Question: I'm trying to set up IntelliJ IDEA for programming android but I can't render the main.xml.
> org.jetbrains.android.uipreview.RenderingException: This version of
the rendering library is more recent than your version of IntelliJ
IDEA. Please update IntelliJ IDEA at
org.jetbrains.android.uipreview.RenderServiceFactory.loadLibrary(RenderServiceFactory.java:158)
at
org.jetbrains.android.uipreview.RenderServiceFactory.create(RenderServiceFactory.java:73)
at
org.jetbrains.android.sdk.AndroidTargetData.getRenderServiceFactory(AndroidTargetData.java:132)
at
org.jetbrains.android.uipreview.RenderUtil.renderLayout(RenderUtil.java:105)
at
com.intellij.android.designer.designSurface.AndroidDesignerEditorPanel$8.run(AndroidDesignerEditorPanel.java:346)
at
com.intellij.util.ui.update.MergingUpdateQueue.execute(MergingUpdateQueue.java:320)
at
com.intellij.util.ui.update.MergingUpdateQueue.execute(MergingUpdateQueue.java:310)
at
com.intellij.util.ui.update.MergingUpdateQueue$2.run(MergingUpdateQueue.java:254)
at
com.intellij.util.ui.update.MergingUpdateQueue.flush(MergingUpdateQueue.java:269)
at
com.intellij.util.ui.update.MergingUpdateQueue.flush(MergingUpdateQueue.java:227)
at
com.intellij.util.ui.update.MergingUpdateQueue.run(MergingUpdateQueue.java:217)
at com.intellij.util.Alarm$Request$1.run(Alarm.java:289) at
java.util.concurrent.Executors$RunnableAdapter.call(Executors.java:471)
at java.util.concurrent.FutureTask$Sync.innerRun(FutureTask.java:334)
at java.util.concurrent.FutureTask.run(FutureTask.java:166) at
java.util.concurrent.ThreadPoolExecutor.runWorker(ThreadPoolExecutor.java:1110)
at
java.util.concurrent.ThreadPoolExecutor$Worker.run(ThreadPoolExecutor.java:603)
at java.lang.Thread.run(Thread.java:722)

This is the exception I get when I try to open the main.xml with the Android GUI Designer (IntelliJ Utility). I have the latest IDE version so I don't know what's happening here.
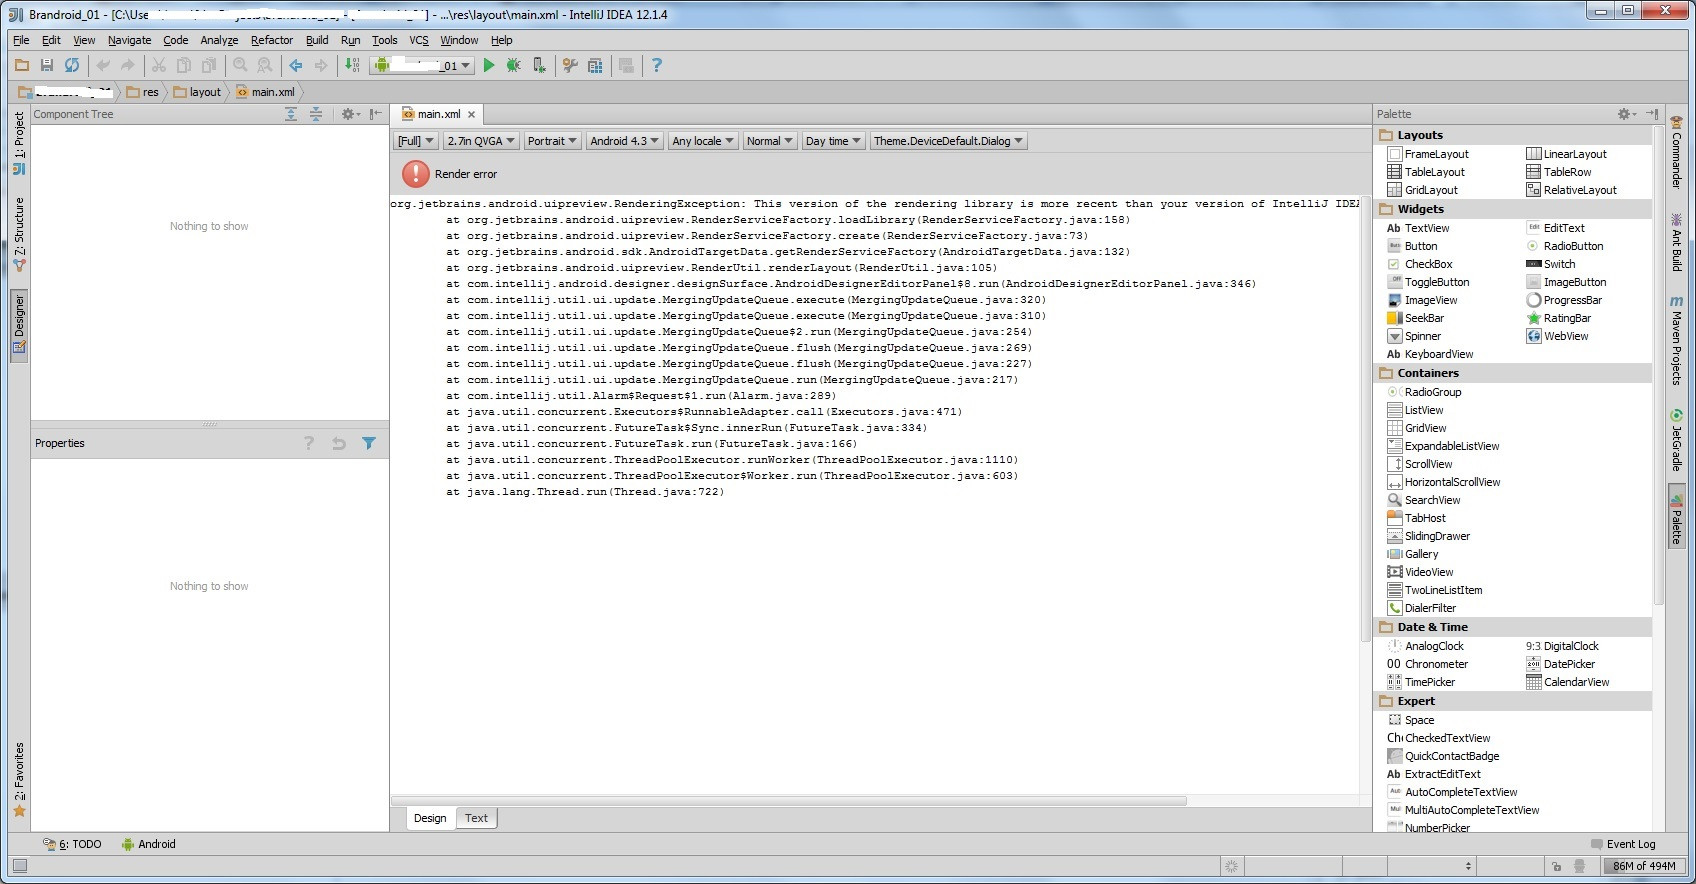
Answer: IDEA does not have a render version for 4.3 yet. Try select version of Android that is less than 4.3 in the dropdown in the preview. It works for me.